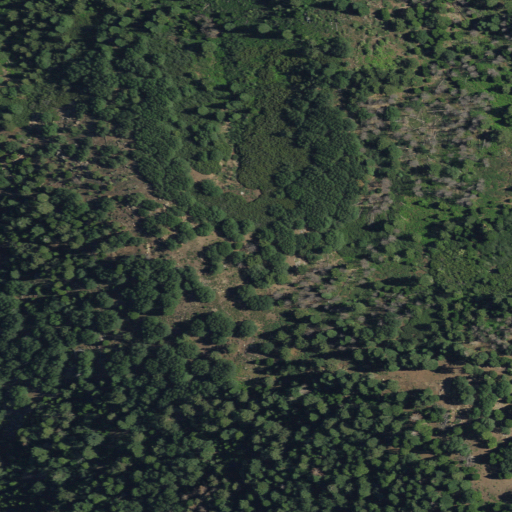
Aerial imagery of ridge(s) in California named Oak Ridge containing grassland and evergreen forest